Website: macys
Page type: delivery-shipping
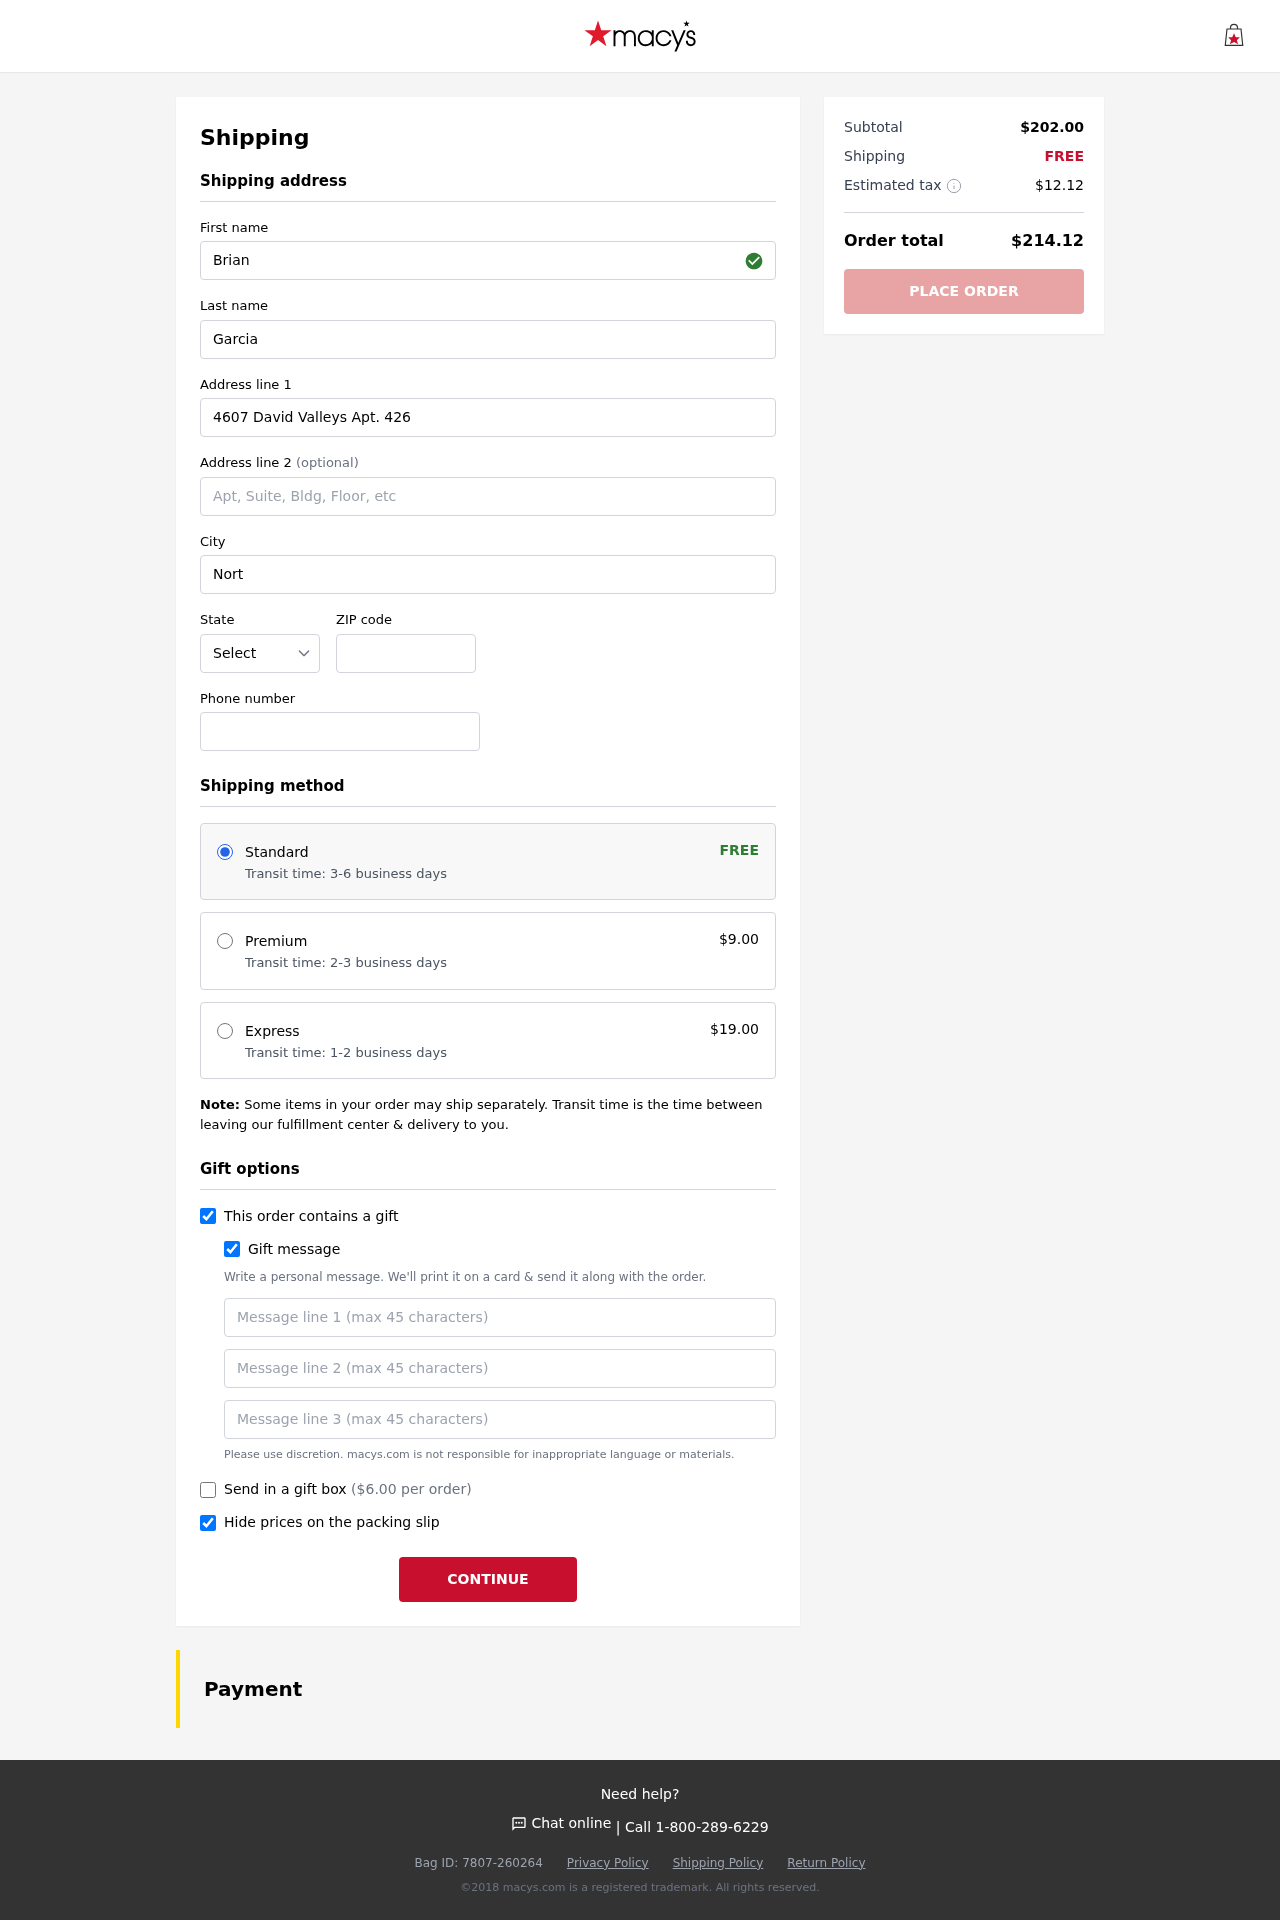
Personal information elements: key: PII_STATE_ABBR
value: MO
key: PII_FIRSTNAME
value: Brian
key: PII_LASTNAME
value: Garcia
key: PII_STREET
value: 4607 David Valleys Apt. 426
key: PII_CITY
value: North Heidi
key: PII_POSTCODE
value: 07692
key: PII_PHONE
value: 3425612620
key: PII_GIFT_MESSAGE
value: Hey April, I saw these ankle boots and instantly thought of you—they're totally your style! I hope they add a little extra flair to your days. Enjoy every step!  Brian
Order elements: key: ORDER_SHIPPING_STANDARD
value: Transit time: 3-6 business days
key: ORDER_SHIPPING_COST
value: FREE
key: ORDER_SHIPPING_PREMIUM
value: Transit time: 2-3 business days
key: ORDER_SHIPPING_PREMIUM_PRICE
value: $9.00
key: ORDER_SHIPPING_EXPRESS
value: Transit time: 1-2 business days
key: ORDER_SHIPPING_EXPRESS_PRICE
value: $19.00
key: ORDER_GIFT_BOX_PRICE
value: ($6.00 per order)
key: ORDER_SUBTOTAL
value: $202.00
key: ORDER_SHIPPING_COST2
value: FREE
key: ORDER_TAX
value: $12.12
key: ORDER_TOTAL
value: $214.12